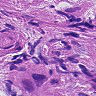
Metastatic tissue present: yes